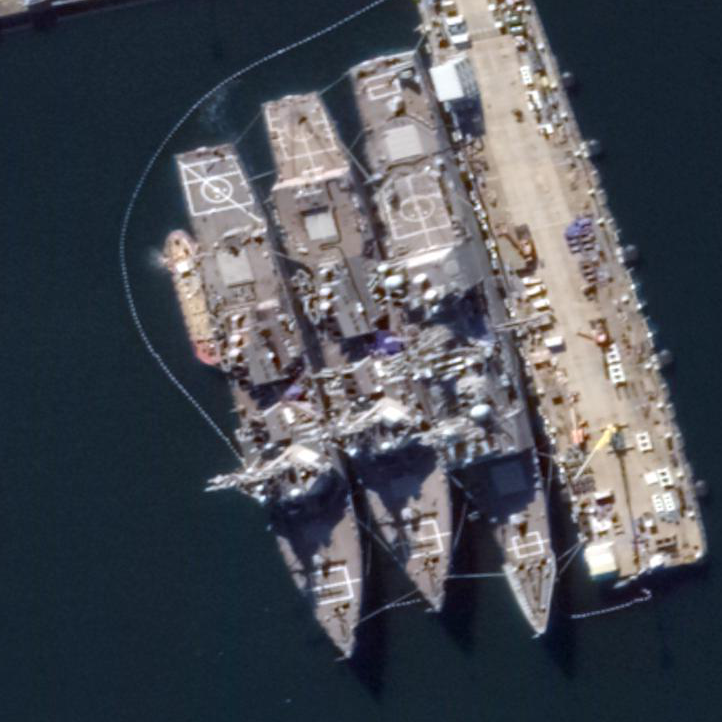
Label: destroyer